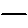
Label: line